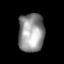
Tissue: lung
Cell type: Epithelial cells
Senescence score: 0.2129
Nuclear area (px): 980
Mean DAPI intensity: 149.362